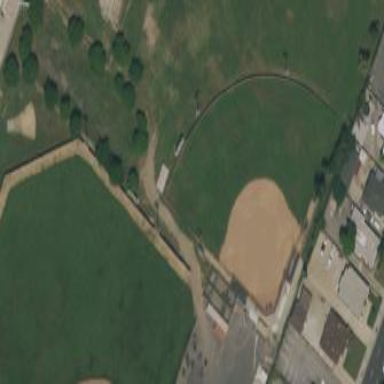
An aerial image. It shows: Baseball pitch for leisure land.